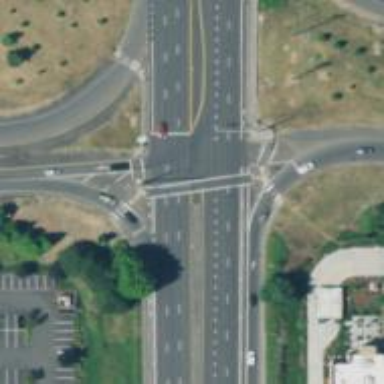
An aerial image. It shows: Footway that serves as traffic island.